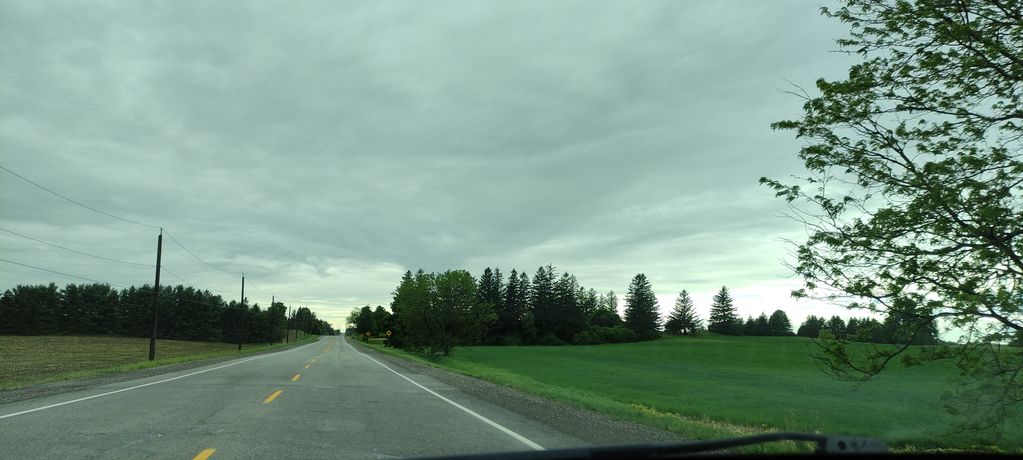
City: kitchener-waterloo